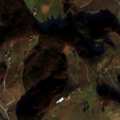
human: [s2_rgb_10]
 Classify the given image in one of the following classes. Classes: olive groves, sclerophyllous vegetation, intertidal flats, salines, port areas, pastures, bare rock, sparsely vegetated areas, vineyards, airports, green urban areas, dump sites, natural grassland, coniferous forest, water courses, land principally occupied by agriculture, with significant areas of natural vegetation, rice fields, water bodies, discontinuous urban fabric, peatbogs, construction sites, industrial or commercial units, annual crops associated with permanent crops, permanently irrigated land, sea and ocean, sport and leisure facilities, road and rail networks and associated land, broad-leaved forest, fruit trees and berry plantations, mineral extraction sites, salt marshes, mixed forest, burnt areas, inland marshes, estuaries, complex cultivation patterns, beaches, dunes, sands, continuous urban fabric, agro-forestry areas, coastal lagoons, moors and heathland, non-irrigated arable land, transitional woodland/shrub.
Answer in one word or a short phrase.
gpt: non-irrigated arable land, complex cultivation patterns, broad-leaved forest